Interaction volume radius: 10 \u00c5
Interaction volume height: 15 \u00c5
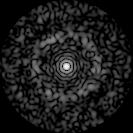
Disorder parameter: 0.8149